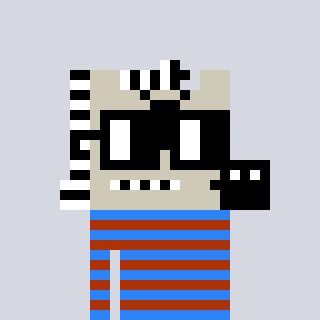
a pixel art character with square black glasses, a zebra-shaped head and a hotbrown-colored body on a cool background